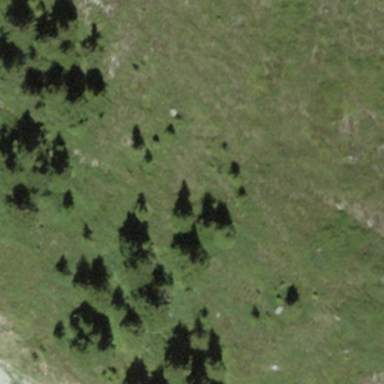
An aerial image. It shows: Forest area.